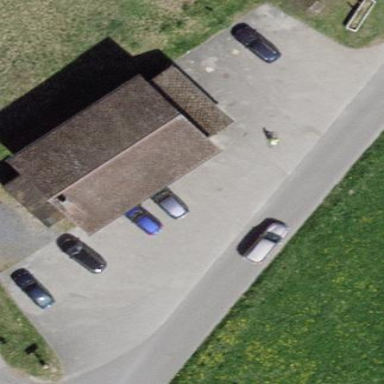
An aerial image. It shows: Parking area.